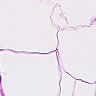
Metastatic tissue present: no